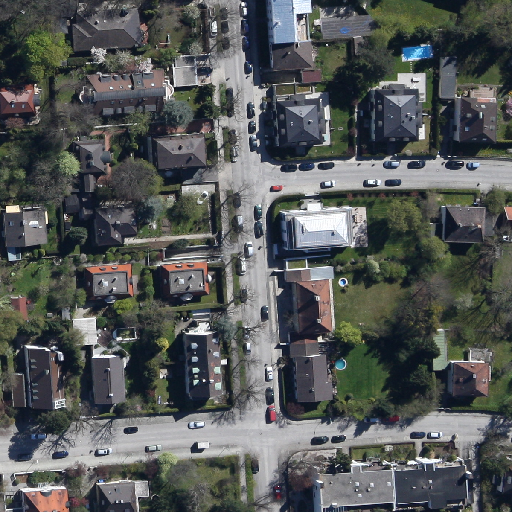
Referring expression: vehicle in the parking area